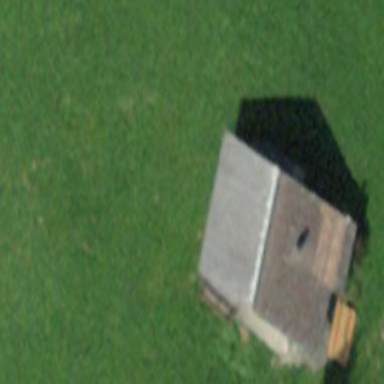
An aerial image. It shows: Cabin is depicted in the image.